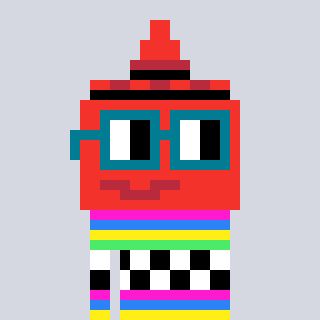
a pixel art character with square dark green glasses, a ketchup-shaped head and a grayscale-colored body on a cool background